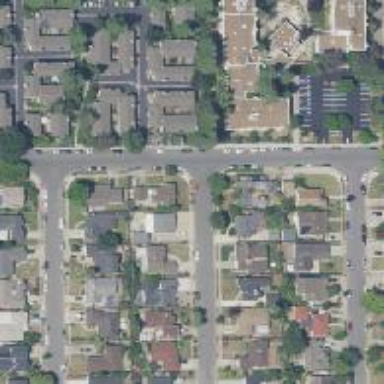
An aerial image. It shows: Residential road.